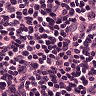
Metastatic tissue present: no